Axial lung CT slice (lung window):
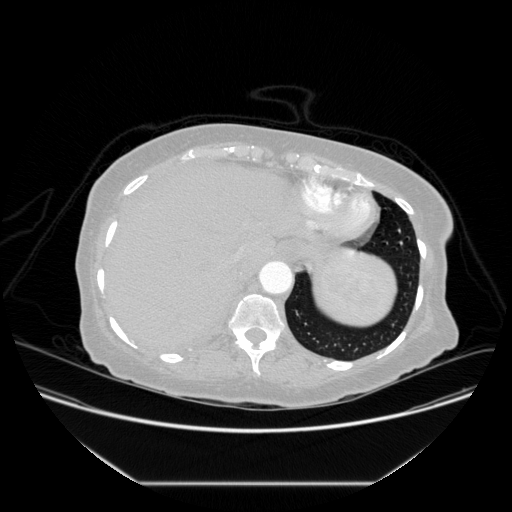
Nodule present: no